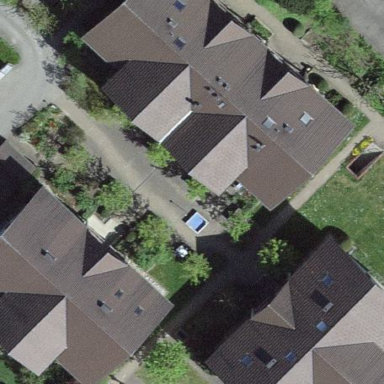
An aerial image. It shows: Gabled roof on residential building.